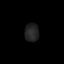
Tissue: skin
Cell type: Epithelial cells
Senescence score: 0.217
Nuclear area (px): 250
Mean DAPI intensity: 35.864